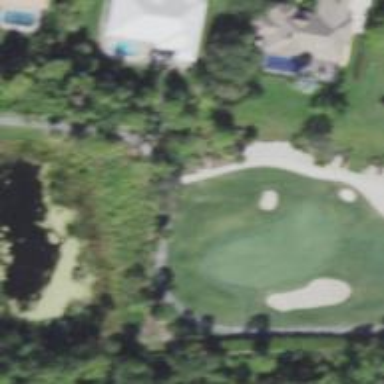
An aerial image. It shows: Path for both road and golf.